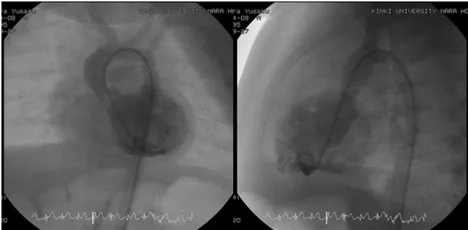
Preoperative left ventriculography showed discrete stenosis of the sino-tubular junction and a narrowed proximal ascending aorta.
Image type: radiology (x_ray)